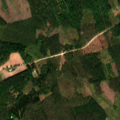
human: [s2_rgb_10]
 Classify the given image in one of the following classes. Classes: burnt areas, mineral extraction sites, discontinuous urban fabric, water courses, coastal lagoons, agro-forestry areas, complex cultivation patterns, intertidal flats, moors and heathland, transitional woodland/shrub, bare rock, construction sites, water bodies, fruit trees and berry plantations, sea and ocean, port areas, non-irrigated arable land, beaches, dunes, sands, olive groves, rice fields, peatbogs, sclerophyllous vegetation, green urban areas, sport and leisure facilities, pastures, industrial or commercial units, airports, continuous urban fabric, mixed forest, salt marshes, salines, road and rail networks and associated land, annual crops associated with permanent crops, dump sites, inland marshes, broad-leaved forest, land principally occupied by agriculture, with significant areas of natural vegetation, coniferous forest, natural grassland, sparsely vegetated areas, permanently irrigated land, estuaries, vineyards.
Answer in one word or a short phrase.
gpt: coniferous forest, mixed forest, transitional woodland/shrub